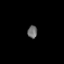
Tissue: prostate
Cell type: T cells
Senescence score: 0.6939
Nuclear area (px): 119
Mean DAPI intensity: 109.294